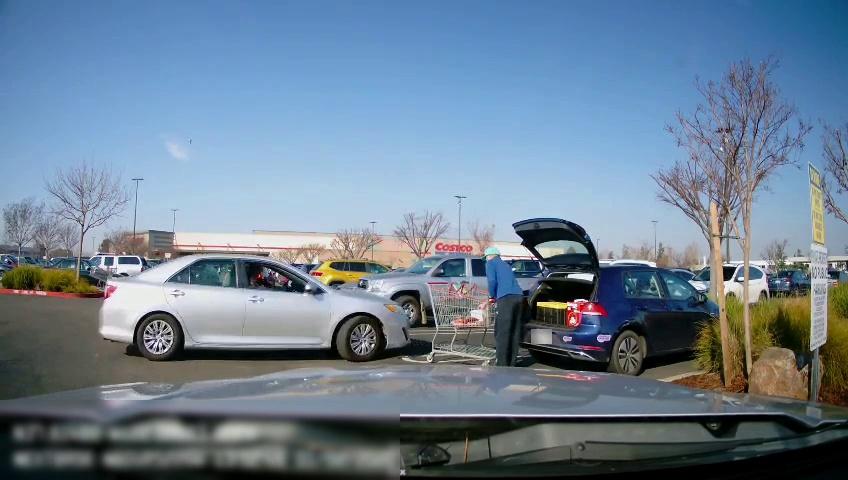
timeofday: Day
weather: Sunny
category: Drivable Space
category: Vehicles | Car
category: Vehicles | SUV
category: Vehicles | Car
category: Vehicles | Car
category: Vehicles | Car
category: Vehicles | Van
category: Vehicles | Truck
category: Vehicles | SUV
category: Vehicles | SUV
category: Pedestrians
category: Vehicles | SUV
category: Vehicles | Truck
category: Traffic | Signs
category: Traffic | Signs